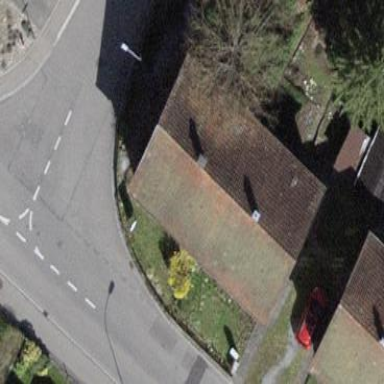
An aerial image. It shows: Building with tile roof.